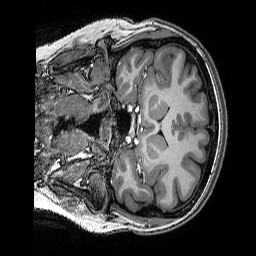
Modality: T1w
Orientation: coronal
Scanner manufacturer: siemens
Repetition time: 2.5 s
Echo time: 0.00341 s